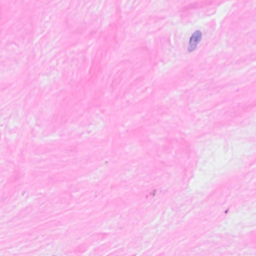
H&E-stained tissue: Breast